Question: how can I create menu like on the picture?
- - - - -
<URL>
HTML of one item (all are wrapped in a row):
'''
<div class="col-xs-12 col-sm-3 nopadding item">
<div class="mask">
<div class="inner-wrapper">
<p>Option A</p>
<div class="hidding-guy">
<p>Hello</p>
<a href="#">Suboption</a>
<a href="#">Suboption</a>
<a href="#">Suboption</a>
</div>
<i class="origami o-01"></i>
</div>
<div class="btn-red ">CAPTION</div>
</div>
</div>
'''
CSS:
'''
.nopadding {
padding: 0 !important;
margin: 0 !important;
}
.footer-menu-wrapper {
background: #ddd;
position: fixed;
bottom: 0;
width: 100%;
margin: 0;
}
.footer-menu-wrapper .item {
position: relative;
}
.footer-menu-wrapper .item:hover .hidding-guy, .footer-menu-wrapper .item:hover .hidding-guy > * {
height: auto;
}
.footer-menu-wrapper .mask {
border: 1px solid #ccc;
width: 100%;
}
.footer-menu-wrapper .mask .hidding-guy {
height: 0px;
}
.footer-menu-wrapper .mask .hidding-guy > * {
display: block;
height: 0px;
}
.btn-red {
background: #e91333;
color: #fff;
width: 100%;
min-height: 66px;
border: 0px transparent;
text-align: center;
}
'''
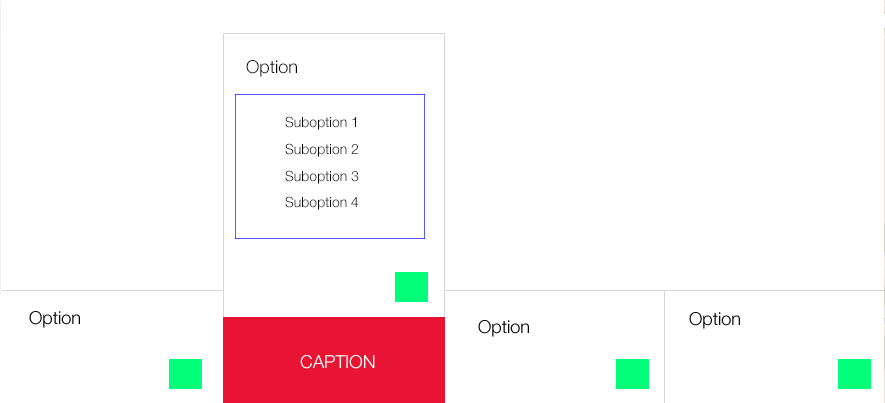
Answer: Alter your css to:
'''
.footer-menu-wrapper .mask {
border: 1px solid #ccc;
width: 100%;
position: absolute;
background-color: #ddd;
bottom: 0;
}
'''
now it behave like a dropup menu. Keep in mind that you must reset the positioning for the responsive layout like:
'''
@media (max-width: 768px){
.footer-menu-wrapper .mask{
position: relative;
}
}
'''
<URL>
<URL> with media query
UPDATE:
1. Hide the CAPTION - opacity: 0 and show it on hover.
2. Second hide the options - visibilety: hidden and also show it on hover.
This ist a quick solution! The rest should be simple css styling
<URL>